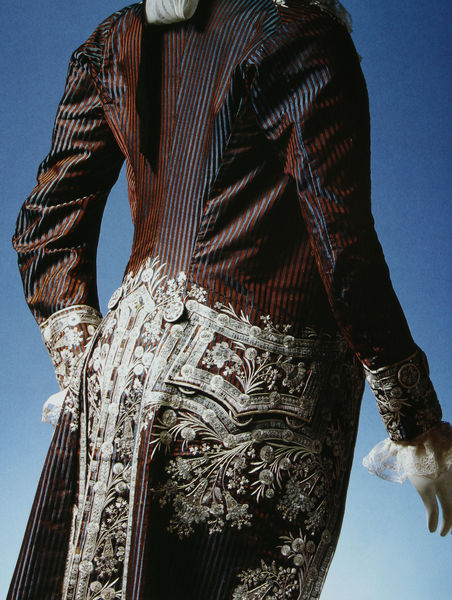
Titel: Herrenanzug (Habit à la francaise)
Standort: Kyoto (Japan)
Institution: Kyoto Costume Institute
Schlagwörter: blau, hand, himmel, körper, mann, schatten, umhang, weiß, ausschnitt, blume, blumen, braun, elegant, ellbogen, finger, frankreich, hintergrund, kleid, licht, rücken, schwarz, blüten, dame, rot, herren, mode, muster, ornament, rock, schleife, hemd, hose, jacke, arm, arme, barock, diener, falten, kleidung, mensch, silber, spitze, ärmel, herr, hände, bestickt, figur, gewand, haare, kostüm, mantel, stickerei, stoff, rokkoko, spitzen, pflanzen, knopf, rokoko, schultern, seide, vornehm, perücke, hintern, japan, rückenansicht, modell, moderne, violett, weis, rand, französisch, frack, bordüre, zopf, detail, glanz, floral, ornamente, verzierung, gestreift, streifen, metall, rüschen, schoß, knöpfe, gehrock, foto, fotografie, photographie, gesäss, rückseite, hinten, manschetten, tasche, puppe, photo, rückansicht, oberteil, rotbraun, toff, jakett, gestickt, spitzenmanschetten, spitzenärmel, taschen, teuer, gewebe, textil, klassik, brau, design, pflanzenornamentik, kopflos, längs, schlitz, mozart, cul, teilansicht, borten, galant, genäht, schlitze, kyoto, kleidungsstück, anke, rankenr, männermode, ajsschnitt, col, florak, kelidungs, rotblau, silberstickerei, po, sibler, langer gehrock, barocke kleider, tassch, herrenrock